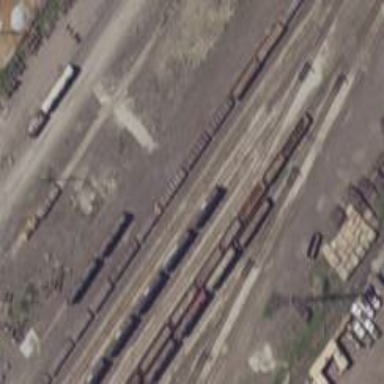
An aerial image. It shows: Railway spur service.